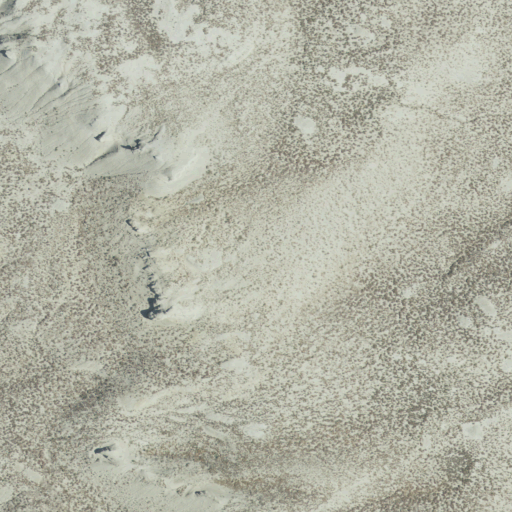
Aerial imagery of island in California named Paoha Island containing only shrub